Question: The latest update to Path includes a root navigation UI that is strikingly similar to the one Facebook included in v4 of their app a few months ago. Is there an open source version of this implementation or did Path build it from scratch? It doesn't appear that Three20 got an update from what I can see in their documentation.

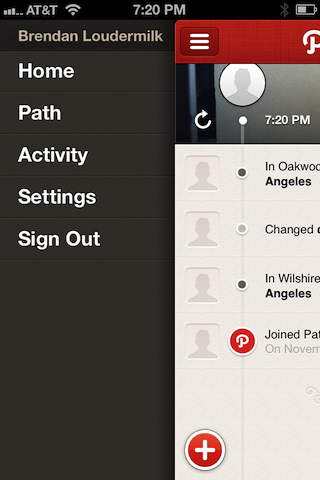
Answer: There are a few people who have achieved this in open source code on github, here is one I found that looks good: <URL>